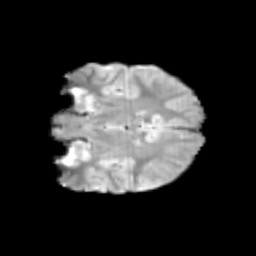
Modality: T2w
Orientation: coronal
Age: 10
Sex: female
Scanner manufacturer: siemens
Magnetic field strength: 3 T
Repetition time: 3.8 s
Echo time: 0.07 s